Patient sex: M
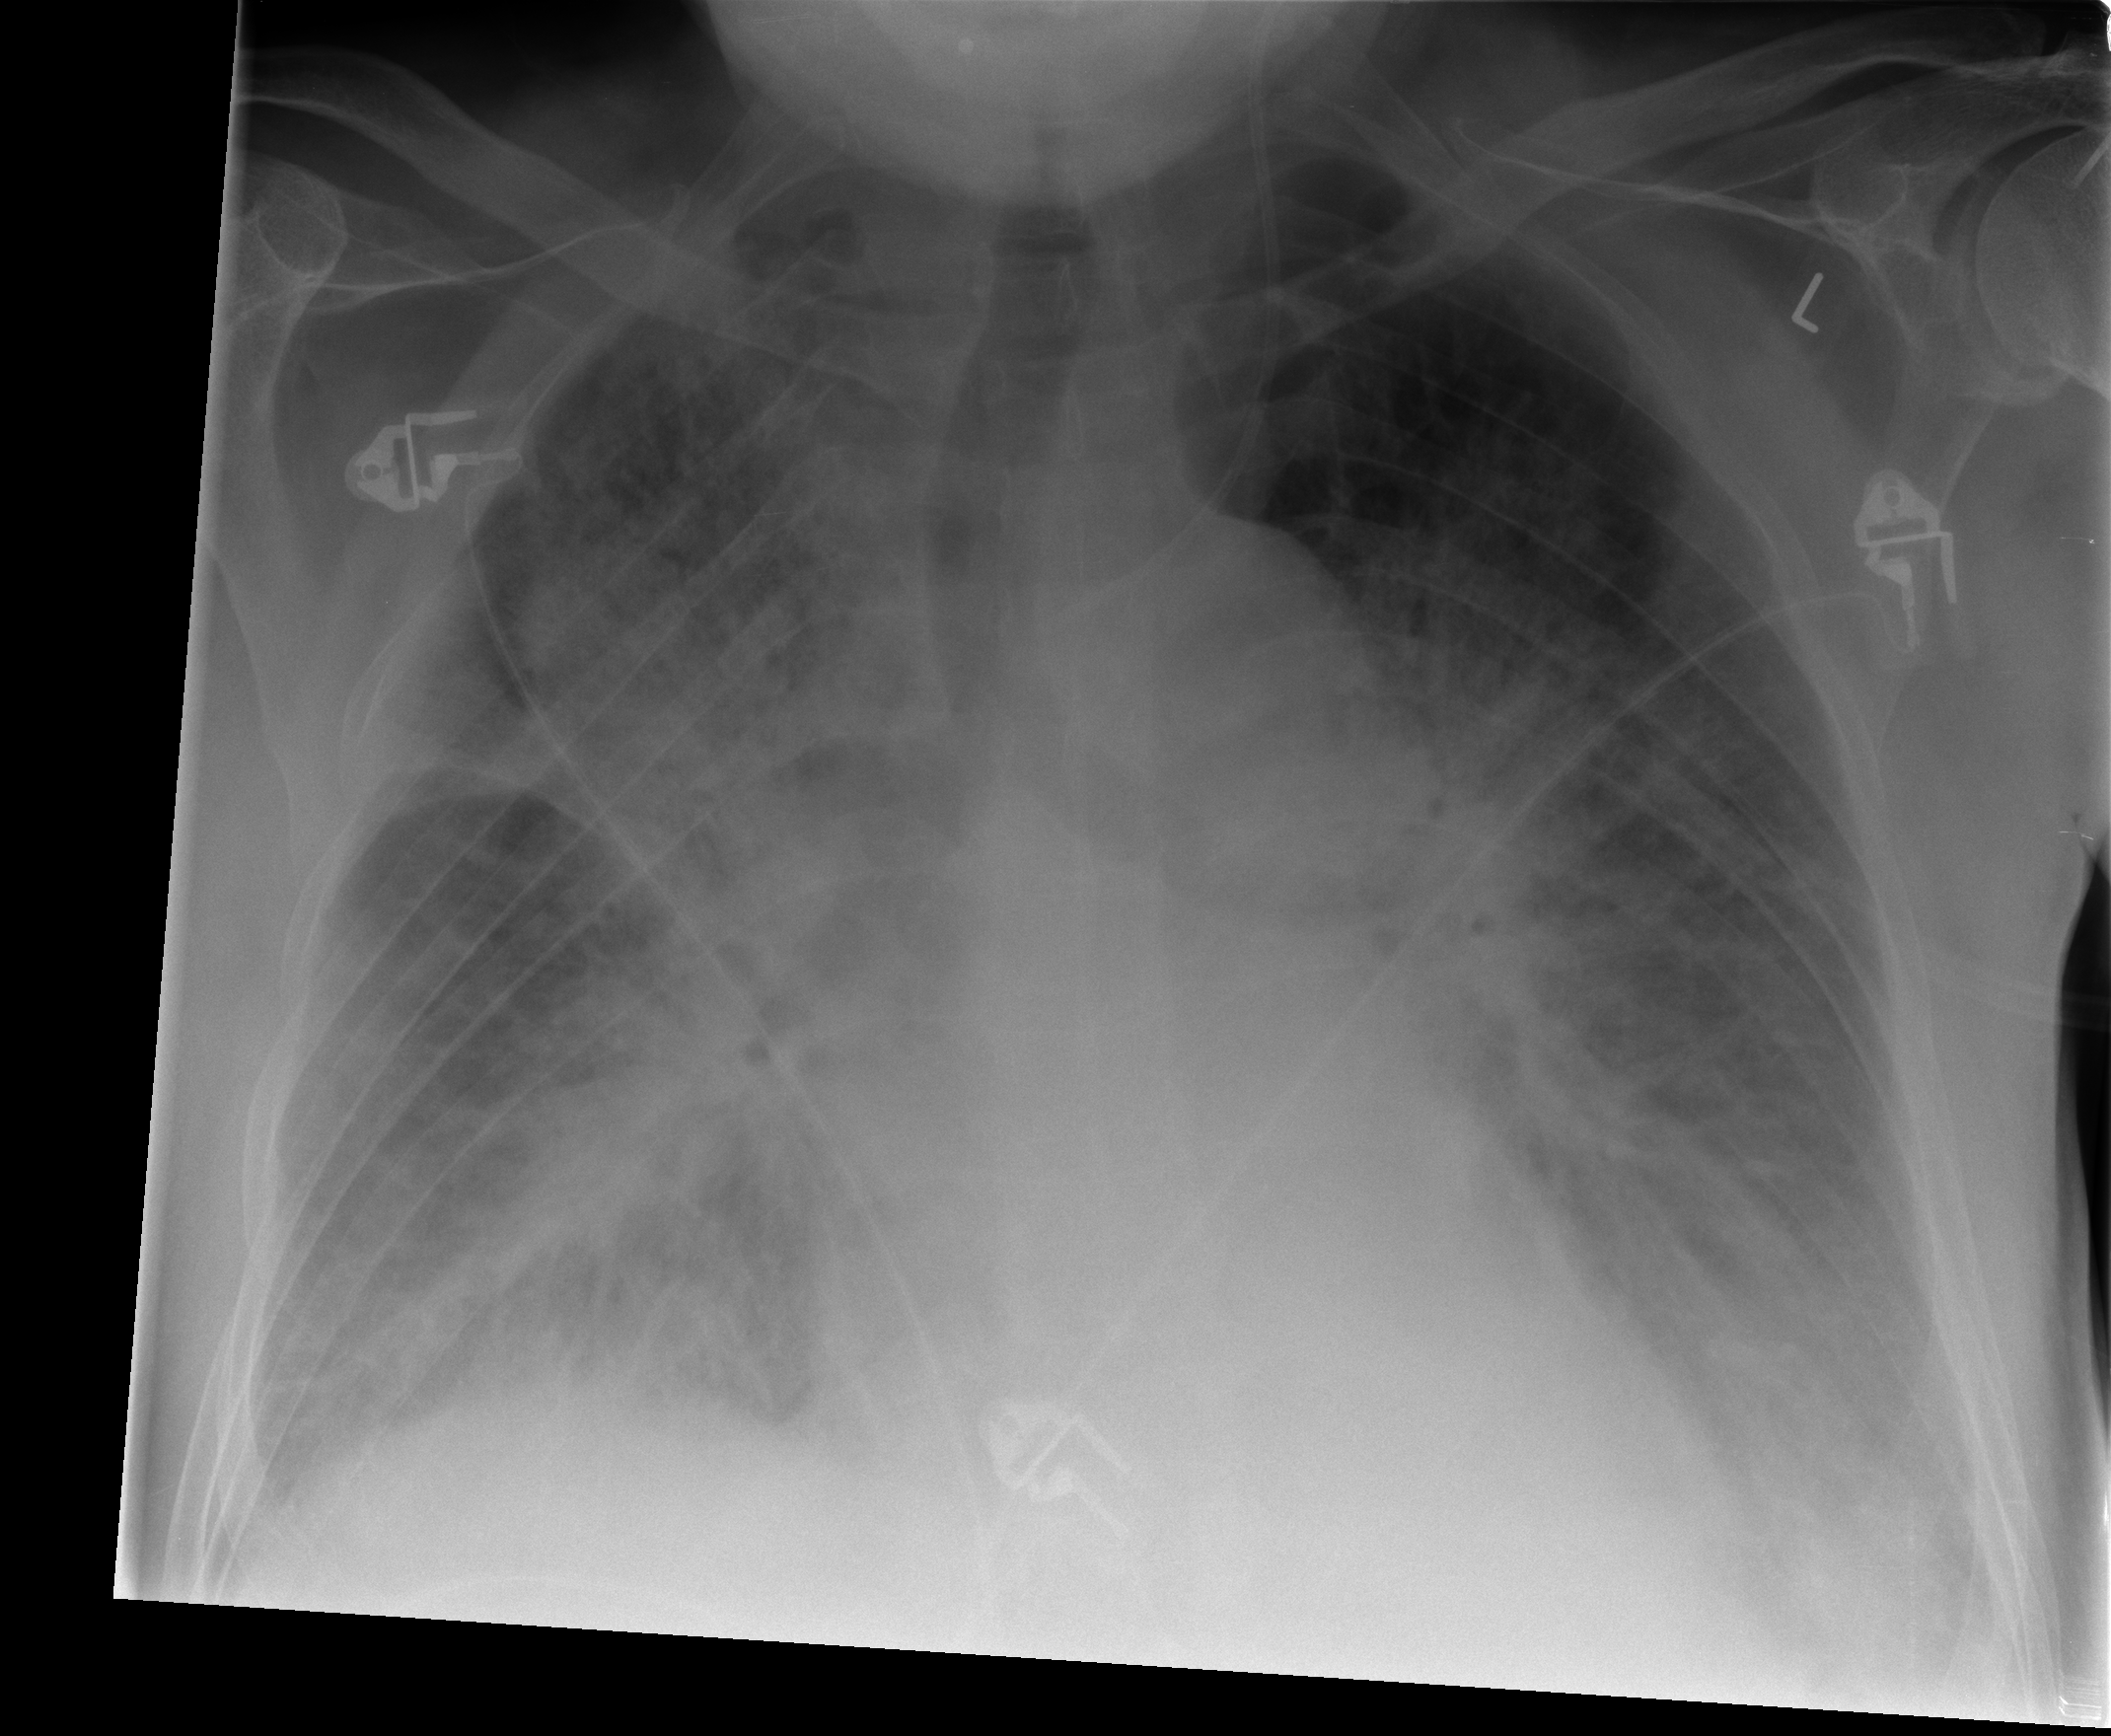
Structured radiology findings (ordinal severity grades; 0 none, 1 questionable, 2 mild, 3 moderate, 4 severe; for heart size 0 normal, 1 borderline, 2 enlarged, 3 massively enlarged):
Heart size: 1
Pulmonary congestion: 4
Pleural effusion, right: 1
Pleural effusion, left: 2
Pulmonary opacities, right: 4
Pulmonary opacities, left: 4
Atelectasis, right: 2
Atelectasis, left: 2